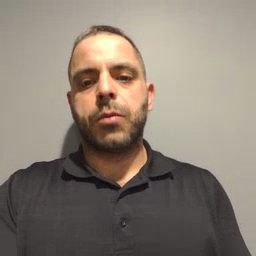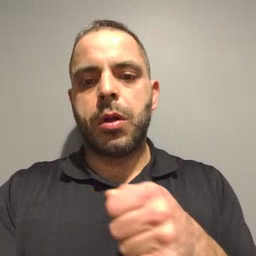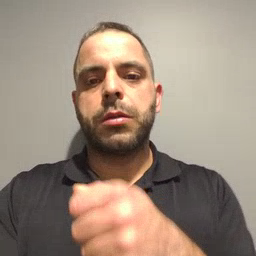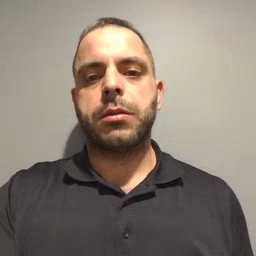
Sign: drawer